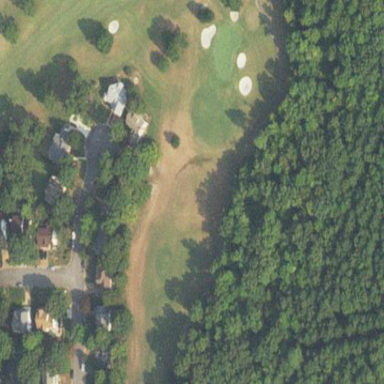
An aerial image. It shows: Rough area on grassy golf course.